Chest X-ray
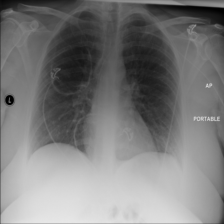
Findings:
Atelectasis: negative
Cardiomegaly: negative
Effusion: negative
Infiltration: negative
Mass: negative
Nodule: negative
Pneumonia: negative
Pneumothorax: negative
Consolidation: negative
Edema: negative
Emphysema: negative
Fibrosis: negative
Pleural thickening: negative
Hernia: negative